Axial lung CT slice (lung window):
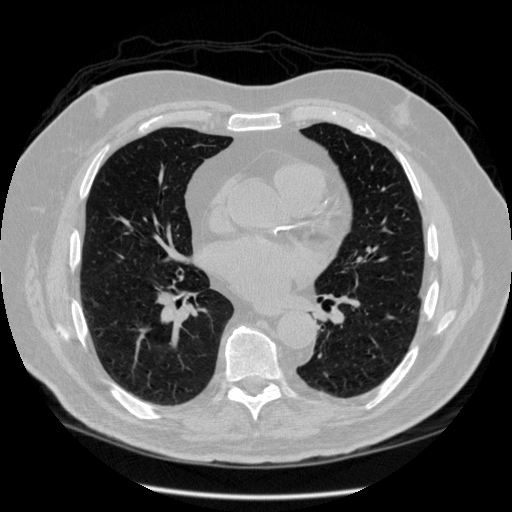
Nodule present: no